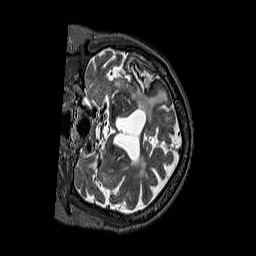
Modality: T2w
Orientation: coronal
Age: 79
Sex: female
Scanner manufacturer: siemens
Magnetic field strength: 3 T
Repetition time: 3.2 s
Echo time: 0.567 s